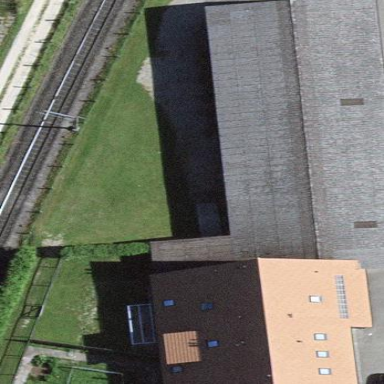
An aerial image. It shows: Barn.